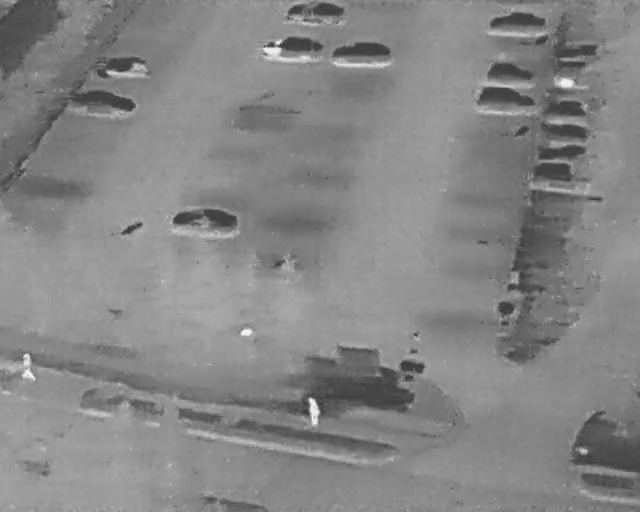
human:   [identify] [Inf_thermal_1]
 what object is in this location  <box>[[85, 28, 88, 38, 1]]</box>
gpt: <ref>1 medium car at the right</ref>

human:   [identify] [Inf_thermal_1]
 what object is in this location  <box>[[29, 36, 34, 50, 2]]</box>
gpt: <ref>1 medium car at the center</ref>

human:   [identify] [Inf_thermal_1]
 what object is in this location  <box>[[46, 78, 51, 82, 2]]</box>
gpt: <ref>1 large person at the bottom</ref>